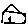
Label: house